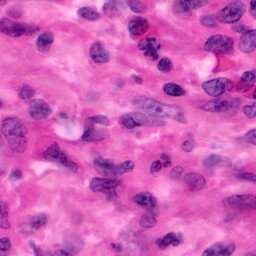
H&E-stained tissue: Pancreatic